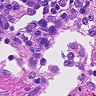
Metastatic tissue present: no